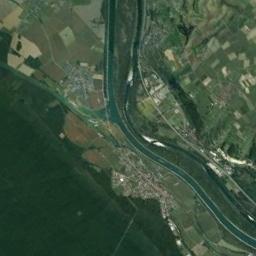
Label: river